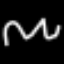
Label: squiggle